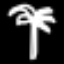
Label: palm tree